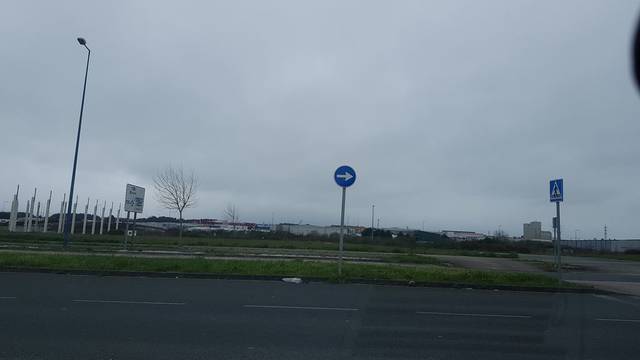
Region: Spain
Coordinates: 43.044, -7.553